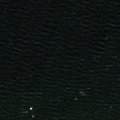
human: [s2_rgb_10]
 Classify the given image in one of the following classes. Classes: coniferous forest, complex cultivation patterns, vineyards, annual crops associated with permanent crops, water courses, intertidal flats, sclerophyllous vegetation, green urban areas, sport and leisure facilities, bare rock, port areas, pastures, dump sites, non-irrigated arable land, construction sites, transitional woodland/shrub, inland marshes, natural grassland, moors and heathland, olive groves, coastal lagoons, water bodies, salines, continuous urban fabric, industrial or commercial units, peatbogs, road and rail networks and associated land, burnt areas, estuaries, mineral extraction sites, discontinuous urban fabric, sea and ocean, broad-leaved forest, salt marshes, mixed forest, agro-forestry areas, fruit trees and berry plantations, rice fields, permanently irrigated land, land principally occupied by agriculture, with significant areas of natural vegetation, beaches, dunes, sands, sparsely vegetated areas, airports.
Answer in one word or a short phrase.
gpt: sea and ocean